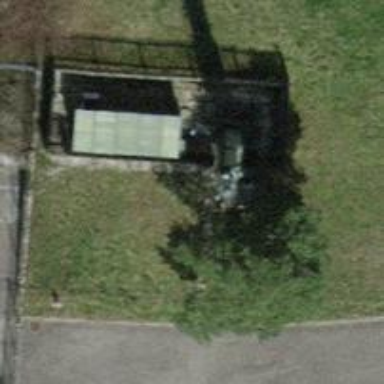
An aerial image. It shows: Mast tower used for communication.